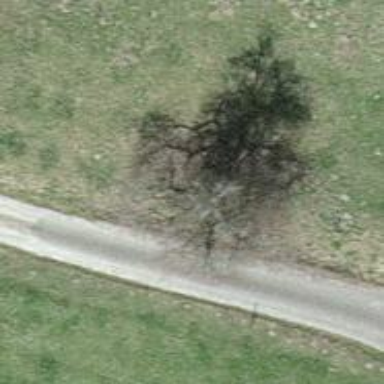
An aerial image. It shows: Urban tree adds touch of nature to the surroundings.